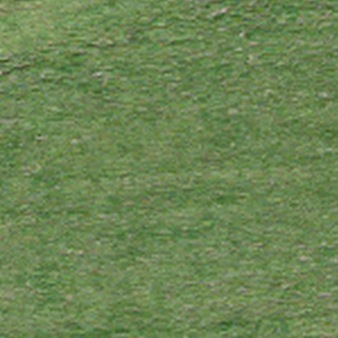
Label: other